Question: I am current working on a custom theme using <URL>. I successfully implemented masonry but i unfortunately, i can't figure out how can i implement a two column with different sizes.
to have a clear view of what i'm trying to do, you can take a look at the image:

the problem i encounter is i only can make a similar width. in my example, i want to have the first column width = 250px and the 2nd column is comlumn = 400px.
Thank you very much for your help.
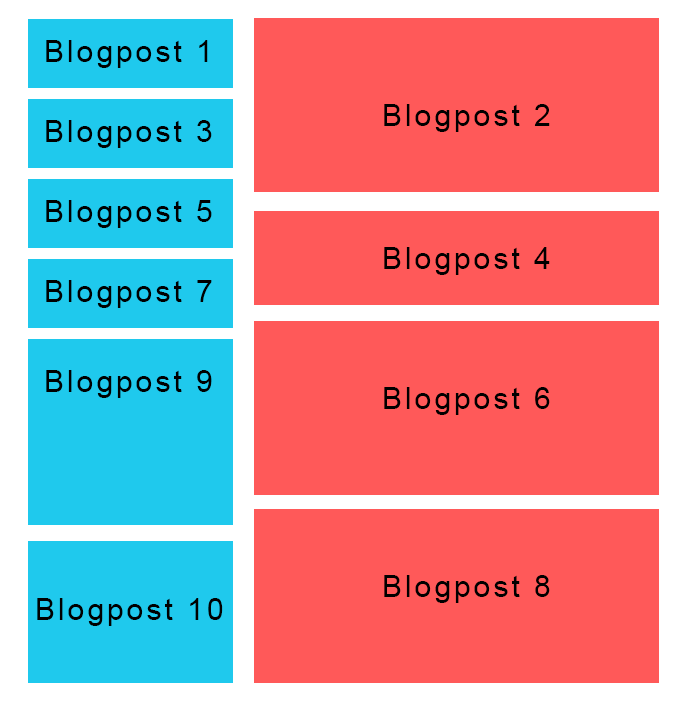
Answer: i guess the work around will be as follows
'''
$('.col2').css({'width':400});
$('.col1').css({'width':250});
'''
after you apply the plugin . and edit other proprieties if required